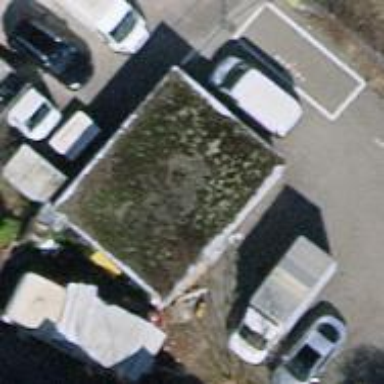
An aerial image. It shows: Group of garages.